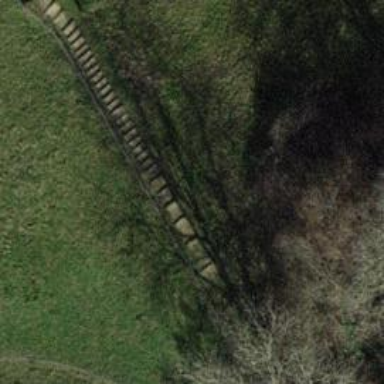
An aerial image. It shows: Road with steps.